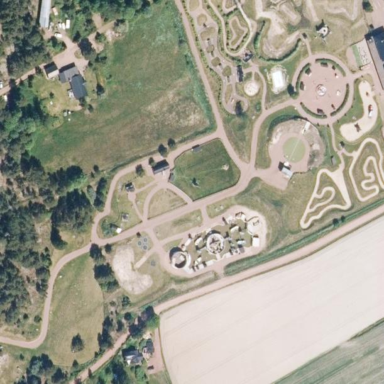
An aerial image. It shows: Theme park.